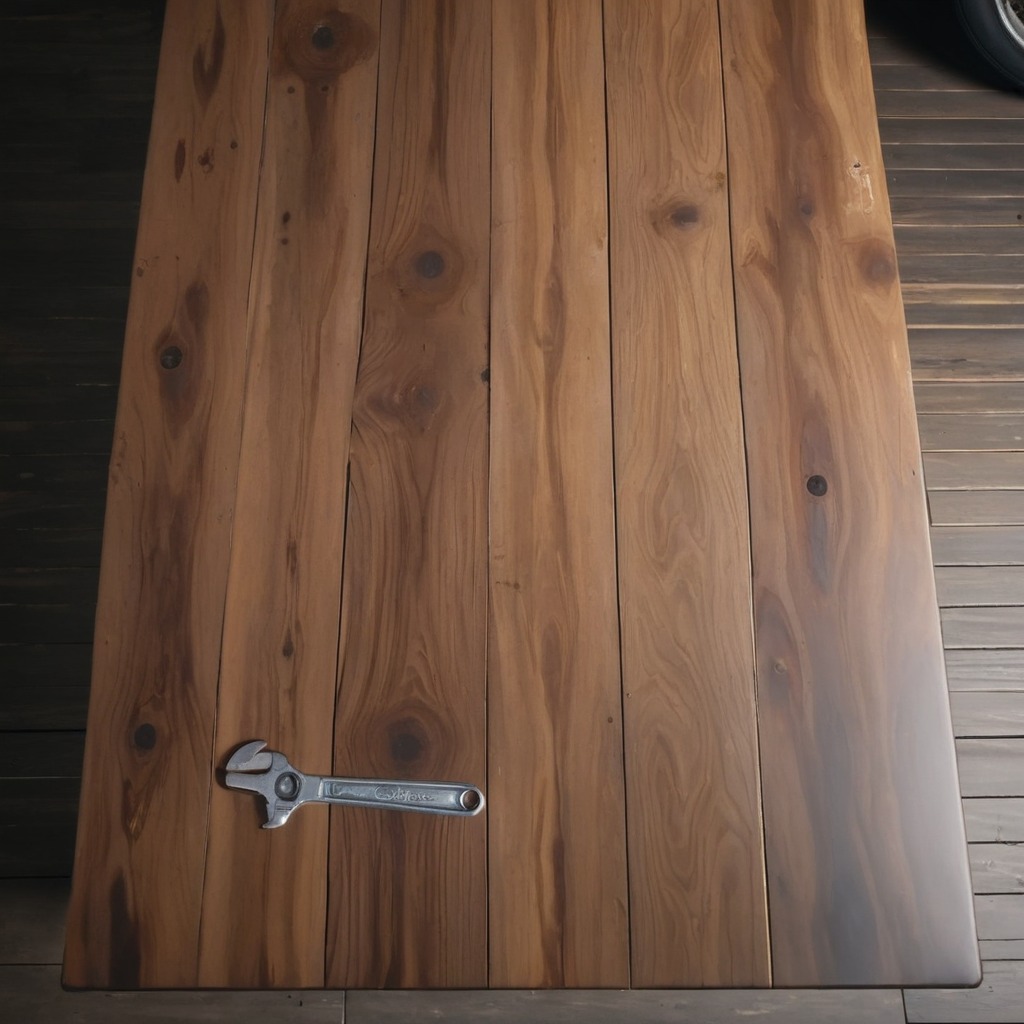
A wrench is lying on the oil-spilled wooden table in a vintage motorcycle garage.